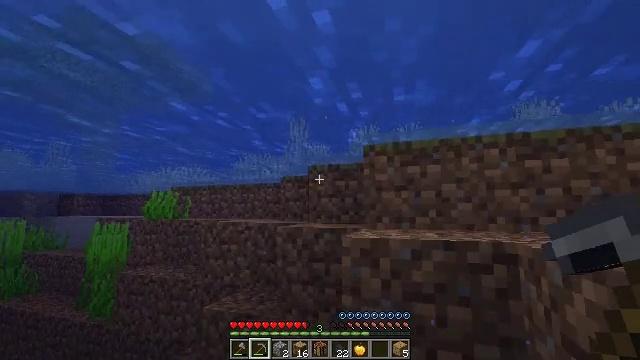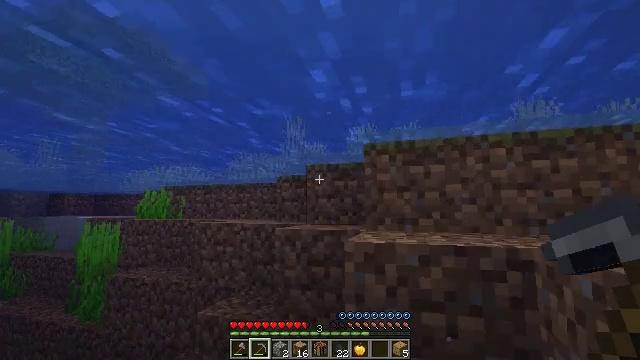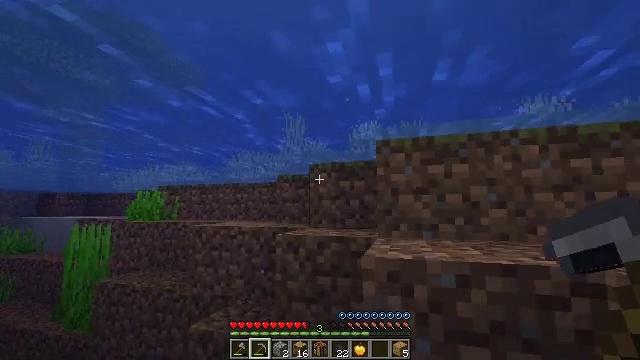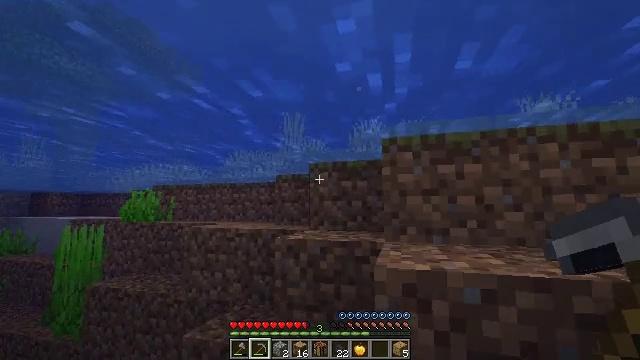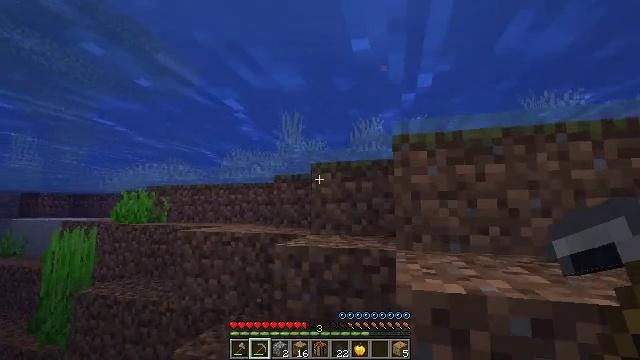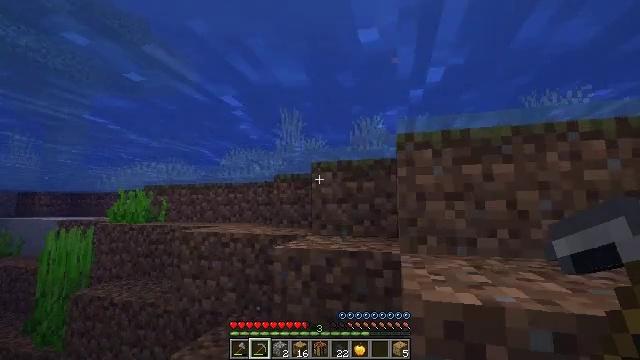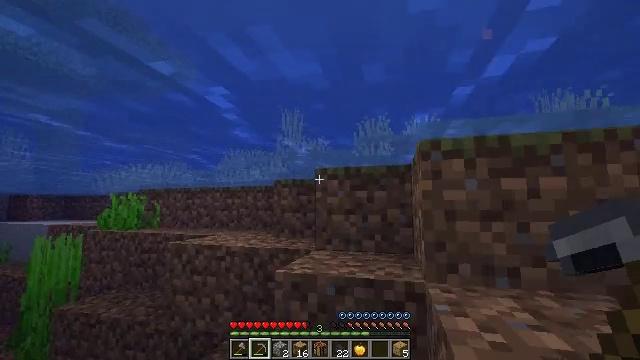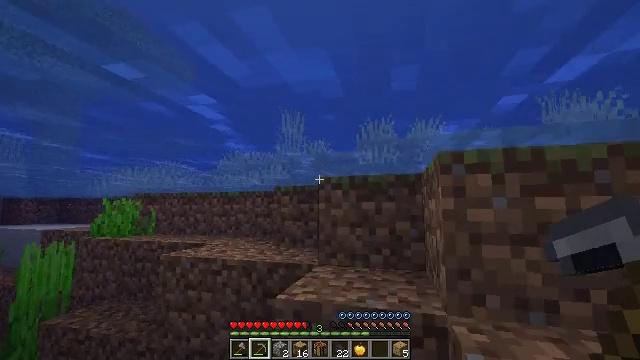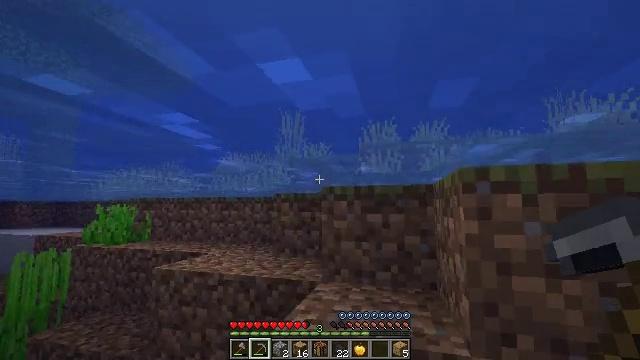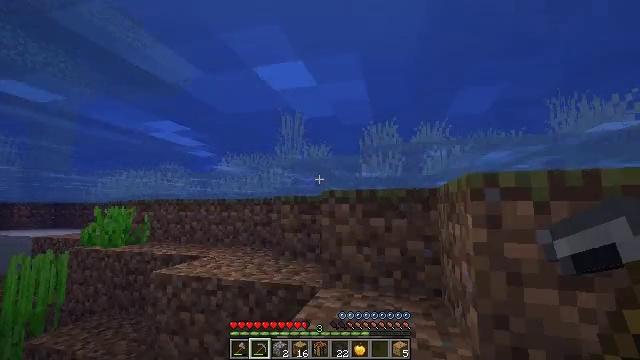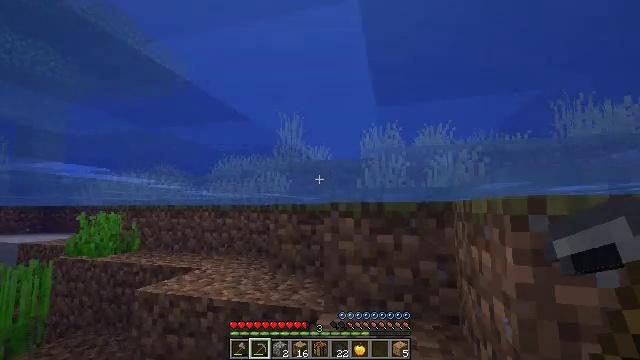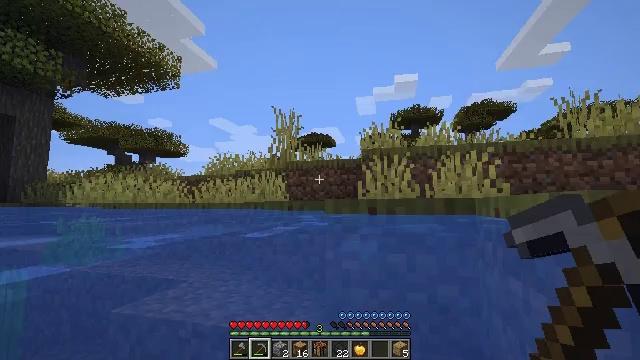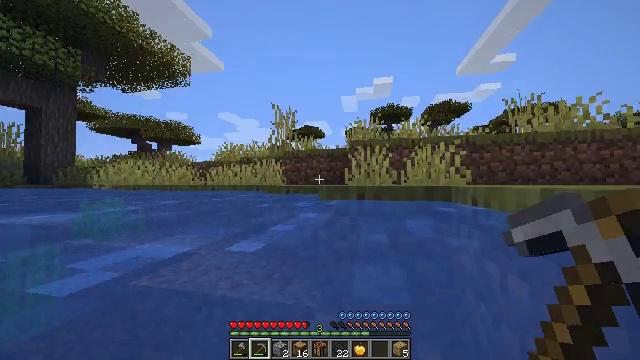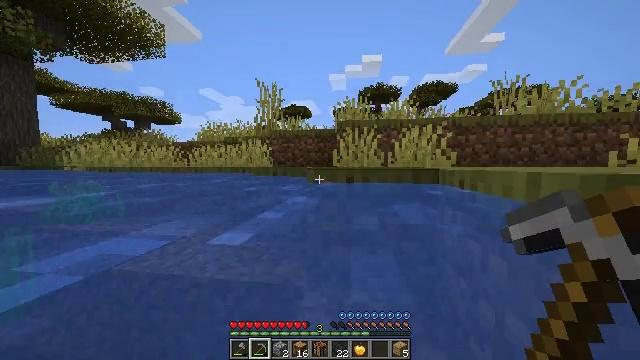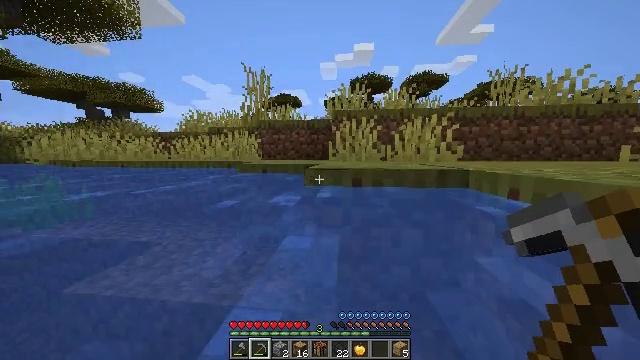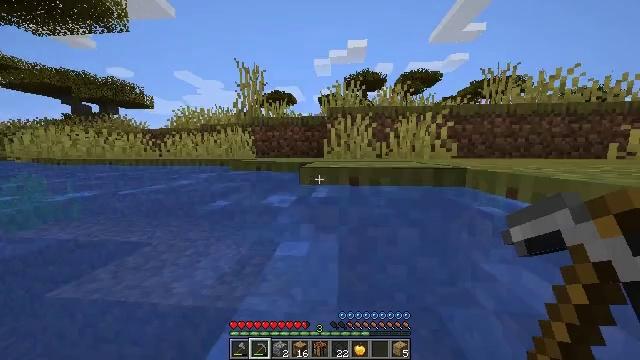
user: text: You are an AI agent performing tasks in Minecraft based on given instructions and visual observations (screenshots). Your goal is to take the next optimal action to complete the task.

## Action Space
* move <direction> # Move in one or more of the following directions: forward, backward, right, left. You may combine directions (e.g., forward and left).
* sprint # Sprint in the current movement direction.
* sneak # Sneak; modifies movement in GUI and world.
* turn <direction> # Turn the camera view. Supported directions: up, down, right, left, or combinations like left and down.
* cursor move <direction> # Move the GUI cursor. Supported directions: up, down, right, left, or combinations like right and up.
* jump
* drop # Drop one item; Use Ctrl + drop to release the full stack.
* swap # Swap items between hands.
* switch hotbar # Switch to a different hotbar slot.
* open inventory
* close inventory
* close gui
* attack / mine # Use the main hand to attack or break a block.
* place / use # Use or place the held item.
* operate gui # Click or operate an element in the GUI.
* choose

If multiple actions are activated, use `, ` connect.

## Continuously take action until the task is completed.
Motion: motion action
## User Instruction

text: Mine grass block from the ground.
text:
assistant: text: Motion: move forward, sprint
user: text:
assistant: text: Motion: move forward, sprint
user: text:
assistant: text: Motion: move forward, sprint
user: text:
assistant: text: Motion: move forward, sprint
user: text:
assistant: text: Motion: move forward, sprint, jump
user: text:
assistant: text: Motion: move forward, sprint, jump
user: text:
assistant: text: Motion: move forward, sprint, jump
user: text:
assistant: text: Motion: move forward, sprint, jump
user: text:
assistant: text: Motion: move forward, sprint
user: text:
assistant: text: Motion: move forward, sprint
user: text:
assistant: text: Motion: move forward, sprint
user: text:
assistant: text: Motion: move forward, sprint, turn right and down
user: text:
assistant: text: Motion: move forward, sprint, turn right and down
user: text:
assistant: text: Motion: move forward, sprint, turn right and down
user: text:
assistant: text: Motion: move forward, sprint, turn right, jump
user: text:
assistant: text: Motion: move forward, sprint, jump
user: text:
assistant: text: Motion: move forward, sprint, jump
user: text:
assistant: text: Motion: move forward, sprint, jump
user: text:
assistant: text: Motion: move forward, sprint, jump
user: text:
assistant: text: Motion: move forward, sprint, jump
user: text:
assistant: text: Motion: move forward, sprint, jump
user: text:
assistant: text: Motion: move forward, sprint, jump
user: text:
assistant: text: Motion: move forward, sprint, jump
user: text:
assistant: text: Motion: move forward, sprint, jump
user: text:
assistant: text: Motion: move forward, sprint, jump
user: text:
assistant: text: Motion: move forward, sprint, jump
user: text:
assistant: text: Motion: move forward, sprint, turn left and down, jump
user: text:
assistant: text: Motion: move forward, sprint, turn left and down, jump
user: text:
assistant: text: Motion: move forward, sprint, turn left and down, jump
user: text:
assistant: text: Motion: move forward, sprint, turn left and down, jump